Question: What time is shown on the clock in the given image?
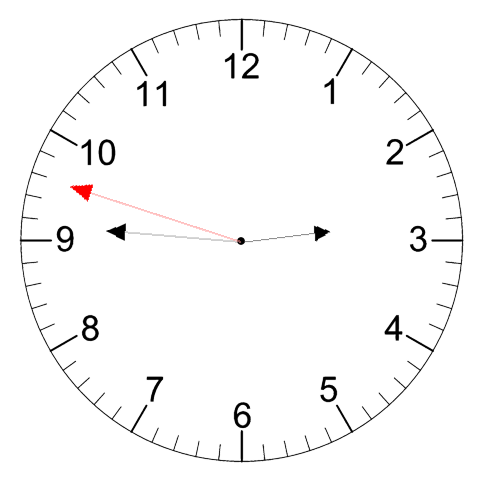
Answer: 02:45:48